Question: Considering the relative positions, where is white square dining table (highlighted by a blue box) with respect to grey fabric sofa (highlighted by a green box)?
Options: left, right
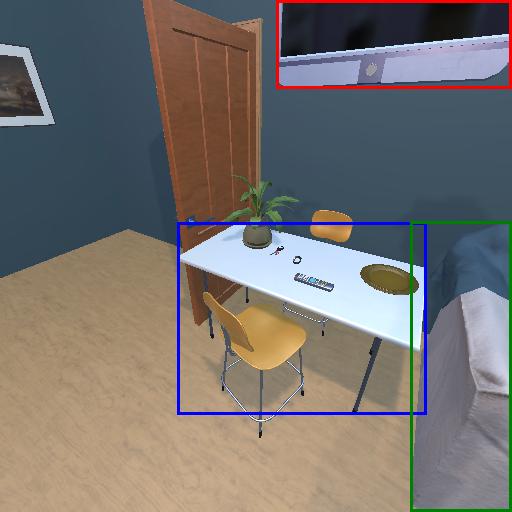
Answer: left